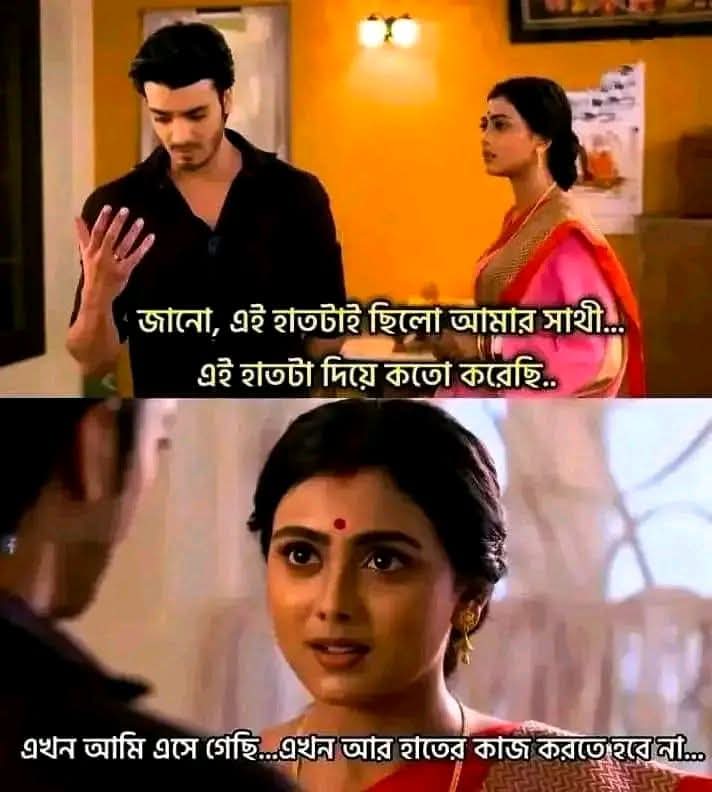
Text: জানো, এই হাতটাই ছিলো আমার সাথী... এই হাতটা দিয়ে কতো করেছি..
এখন আমি এসে গেছি...এখন আর হাতের কাজ করতে হবে না...
Label: Non Hate